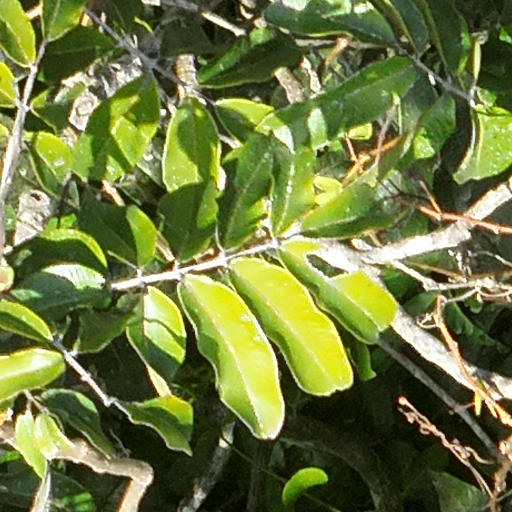
Species: Trattinnickia aspera
GBIF accepted scientific name: Trattinnickia aspera
Crown area (m\u00b2): 136.464